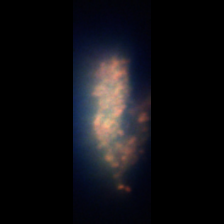
Taxon: Unknown_detritus
Group: Unknown